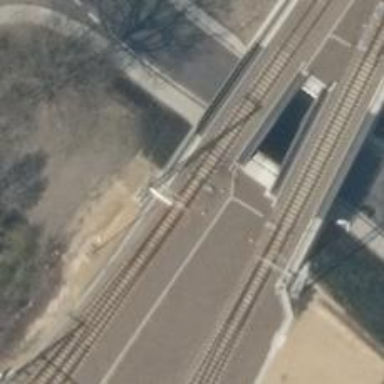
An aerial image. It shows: Railway switch.